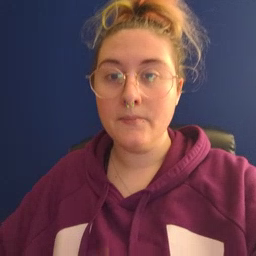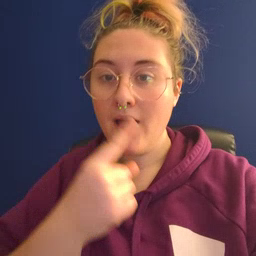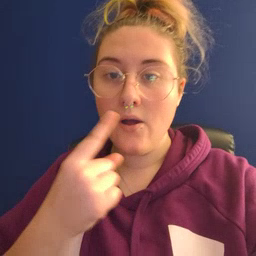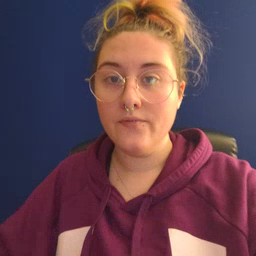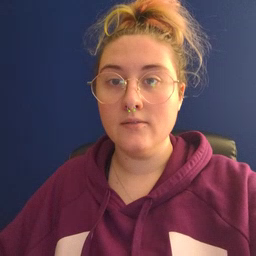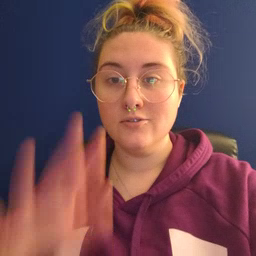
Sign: mouth